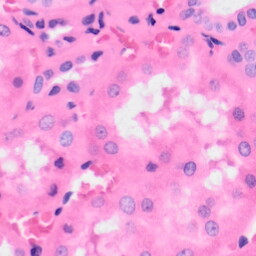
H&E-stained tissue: Kidney